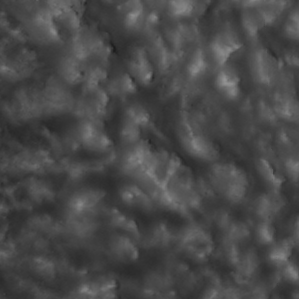
Label: non_frost